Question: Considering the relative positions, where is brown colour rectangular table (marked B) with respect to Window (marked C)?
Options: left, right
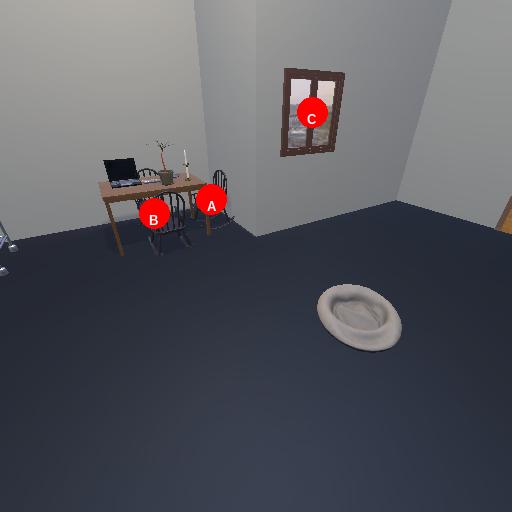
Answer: left